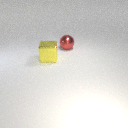
large yellow metal cube in front of large red metal sphere